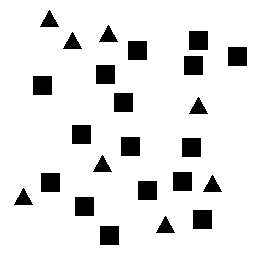
Squares: 16
Triangles: 8
Stars: 0
Total shapes: 24